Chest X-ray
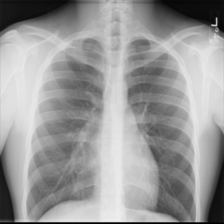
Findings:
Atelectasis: negative
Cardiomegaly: negative
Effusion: negative
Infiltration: negative
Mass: negative
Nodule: negative
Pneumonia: negative
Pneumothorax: negative
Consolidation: negative
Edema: negative
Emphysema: negative
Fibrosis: negative
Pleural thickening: negative
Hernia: negative